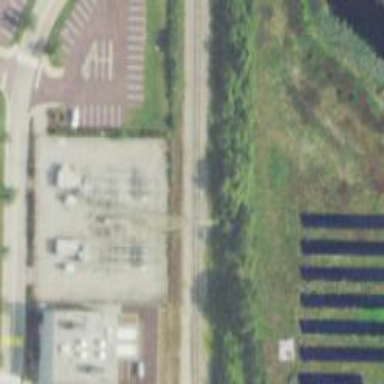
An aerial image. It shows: Switch for power supply.